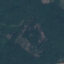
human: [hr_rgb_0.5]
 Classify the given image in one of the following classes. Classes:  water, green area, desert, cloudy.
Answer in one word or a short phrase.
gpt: green area